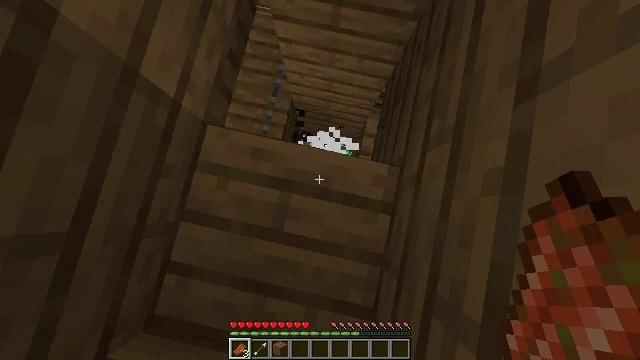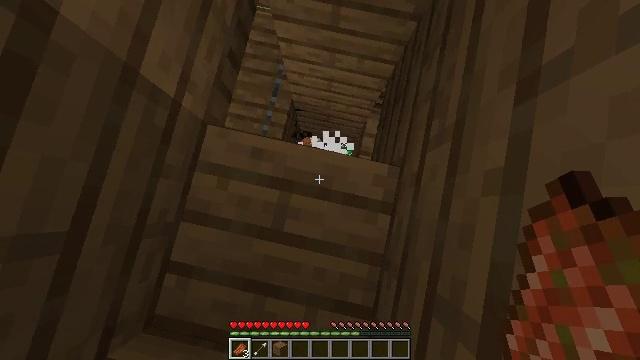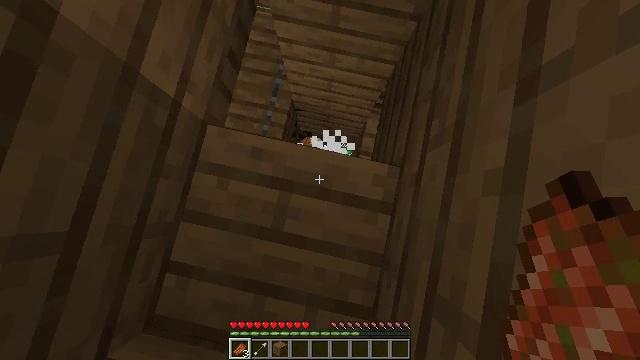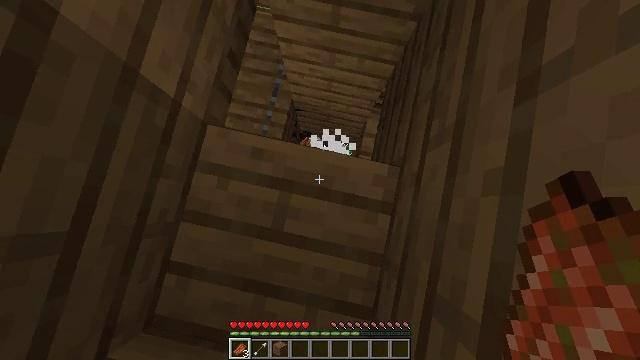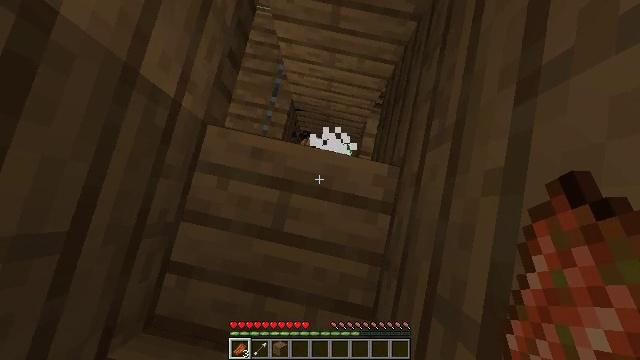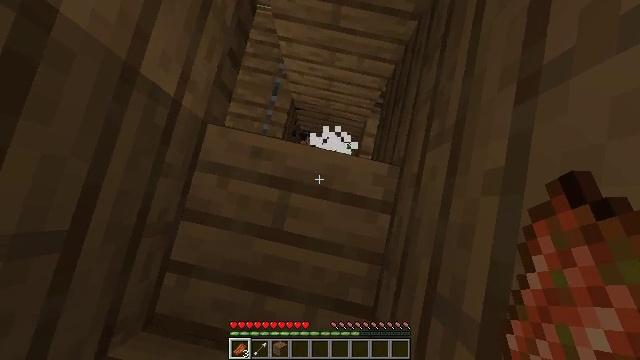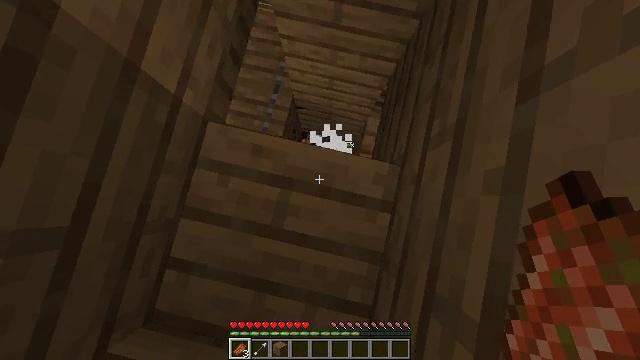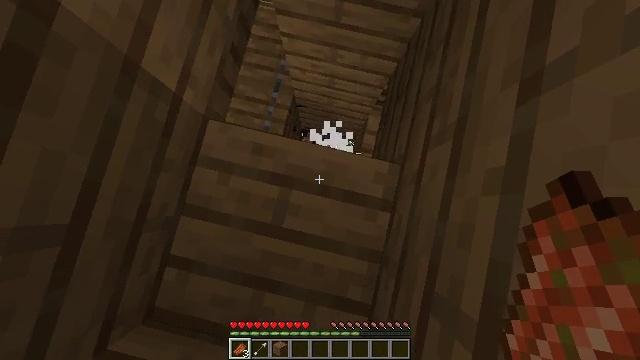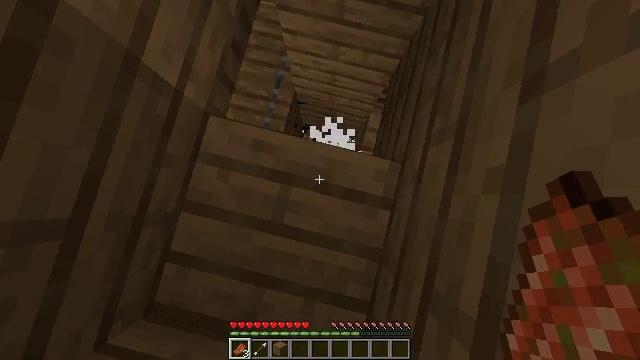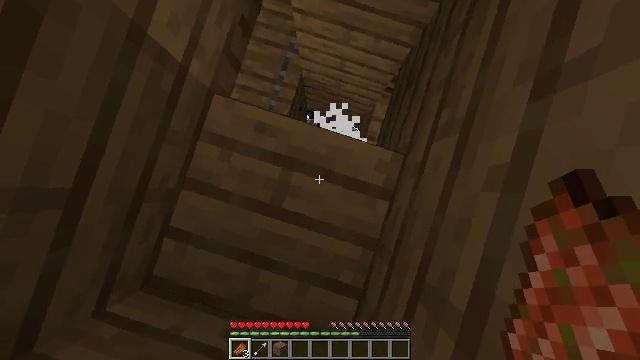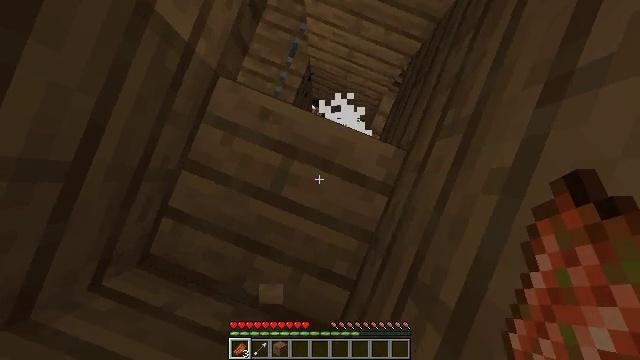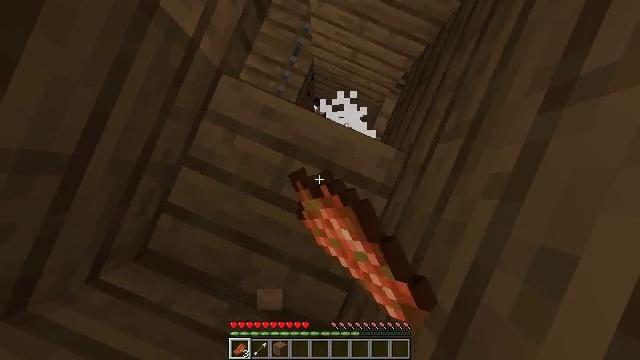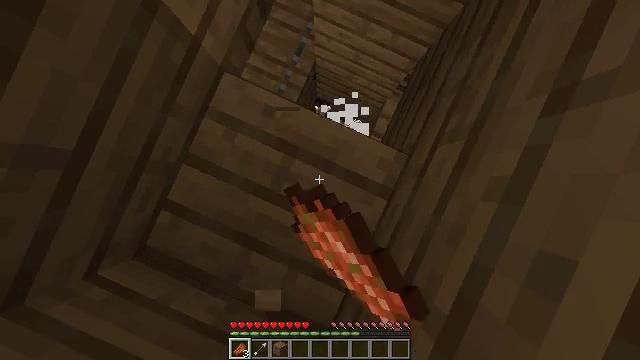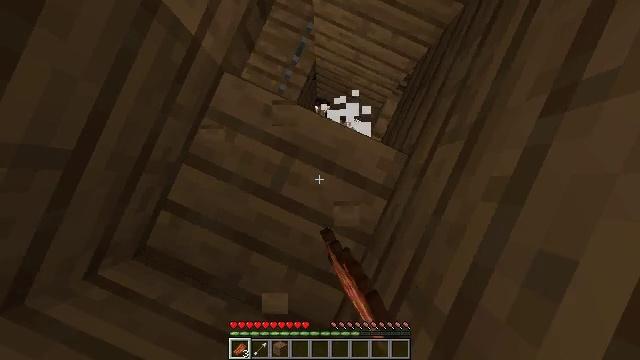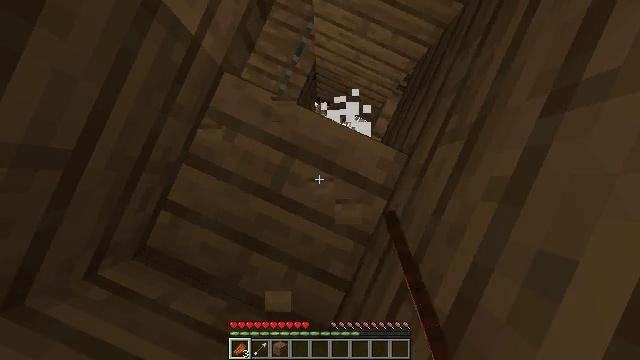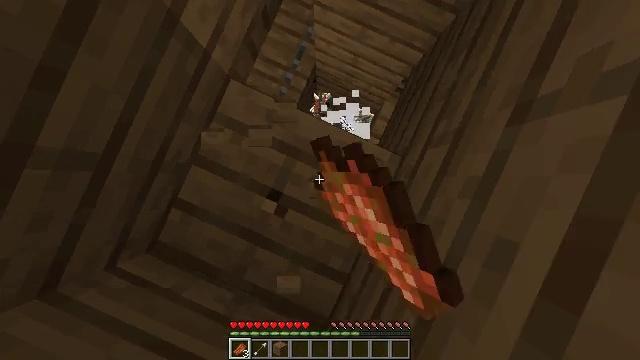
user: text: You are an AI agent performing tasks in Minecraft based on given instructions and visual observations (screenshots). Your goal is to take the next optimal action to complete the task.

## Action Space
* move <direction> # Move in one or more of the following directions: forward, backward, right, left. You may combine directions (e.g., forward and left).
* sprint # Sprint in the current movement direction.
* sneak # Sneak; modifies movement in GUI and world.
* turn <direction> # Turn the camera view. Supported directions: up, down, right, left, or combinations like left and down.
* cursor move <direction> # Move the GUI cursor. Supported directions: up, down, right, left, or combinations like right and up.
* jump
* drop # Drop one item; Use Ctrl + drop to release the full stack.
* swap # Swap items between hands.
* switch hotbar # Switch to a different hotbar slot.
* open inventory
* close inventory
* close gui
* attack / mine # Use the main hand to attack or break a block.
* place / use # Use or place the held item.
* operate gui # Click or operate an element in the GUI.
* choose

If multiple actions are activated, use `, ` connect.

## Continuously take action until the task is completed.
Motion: motion action
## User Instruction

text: Break spruce planks from a structure.
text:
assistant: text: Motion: sneak
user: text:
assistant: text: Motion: sneak
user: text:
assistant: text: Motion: sneak
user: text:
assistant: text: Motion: sneak
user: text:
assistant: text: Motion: sneak
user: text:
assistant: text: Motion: sneak
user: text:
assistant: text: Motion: sneak
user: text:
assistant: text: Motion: sneak
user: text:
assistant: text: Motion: sneak, turn left and down
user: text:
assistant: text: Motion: sneak, turn left and down, attack / mine
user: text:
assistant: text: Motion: sneak, turn left and down, attack / mine
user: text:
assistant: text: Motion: sneak, turn left and down, attack / mine
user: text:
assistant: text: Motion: sneak, attack / mine
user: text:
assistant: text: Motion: attack / mine
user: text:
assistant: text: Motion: attack / mine
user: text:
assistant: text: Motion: attack / mine
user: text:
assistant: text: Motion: attack / mine
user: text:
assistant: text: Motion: attack / mine
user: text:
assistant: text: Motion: attack / mine
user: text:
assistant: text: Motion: attack / mine
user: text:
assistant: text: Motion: attack / mine
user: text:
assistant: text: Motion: attack / mine
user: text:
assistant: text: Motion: attack / mine
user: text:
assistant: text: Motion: attack / mine
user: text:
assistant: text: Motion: attack / mine
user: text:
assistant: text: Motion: attack / mine
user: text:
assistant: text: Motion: attack / mine
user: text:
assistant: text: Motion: attack / mine
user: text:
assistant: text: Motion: attack / mine
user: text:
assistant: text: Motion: attack / mine